Question: I'm rather new to WPF and XAML, and I'm attempting to create a custom class that extends TextBox, so that I can add some properties for easier validation setup. The validation works fine. The problem is, when I swap out the TextBox in the XAML, the new TextBox updates the border to display an error, but the tool-tip does not show up as expected (see below).
In the picture below, the top 's error tool tip displays correctly, but the 's tool-tip doesn't.

Here's the XAML...
'''
<TextBox x:Name="StrTextBox3" Width="200" Height="50">
<TextBox.Text>
<Binding Path="BinaryIntText" UpdateSourceTrigger="PropertyChanged">
<Binding.ValidationRules>
<validationRules:StrValidationRule ValidatorType="{x:Static validators:StringValidator.BinaryOnly_Validator}"/>
</Binding.ValidationRules>
</Binding>
</TextBox.Text>
</TextBox>
<validationRules:ValidatedTextBox x:Name="VText" Width="200" Height="50">
<TextBox.Text>
<Binding Path="BinaryIntText2" UpdateSourceTrigger="PropertyChanged">
<Binding.ValidationRules>
<validationRules:StrValidationRule ValidatorType="{x:Static validators:StringValidator.BinaryOnly_Validator}"/>
</Binding.ValidationRules>
</Binding>
</TextBox.Text>
</validationRules:ValidatedTextBox>
'''
And here's the extending class...
'''
class ValidatedTextBox : TextBox
{
public ValidatedTextBox()
{
//
}
}
'''
And the ValidationRule for good measure...
'''
public override ValidationResult Validate(object value, CultureInfo cultureInfo)
{
return ValidatorType.Validate(Convert.ToString(value)).Match (
Right: result => new ValidationResult(true, null),
Left: error => new ValidationResult(false, error));
}
'''
How do I go about enabling this functionality? Have I not initialized a particular field or two? Am I missing calls to something else? Am I plagued by styles, or some other straight-forward thing that is a quicker fix than doing this write up?
Thank you
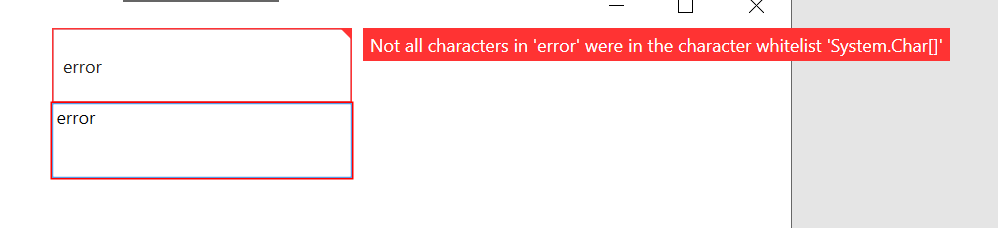
Answer: Turns out I'm dense; by simply extending the TextBox, the default Style for TextBoxes was not applied, and setting the new Style to an existing TextBox's Style, or just setting in at all, fixed the issue.